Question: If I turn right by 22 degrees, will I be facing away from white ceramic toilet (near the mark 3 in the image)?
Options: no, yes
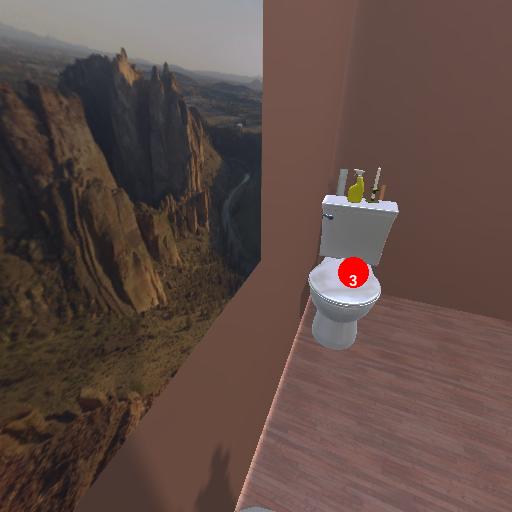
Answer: no